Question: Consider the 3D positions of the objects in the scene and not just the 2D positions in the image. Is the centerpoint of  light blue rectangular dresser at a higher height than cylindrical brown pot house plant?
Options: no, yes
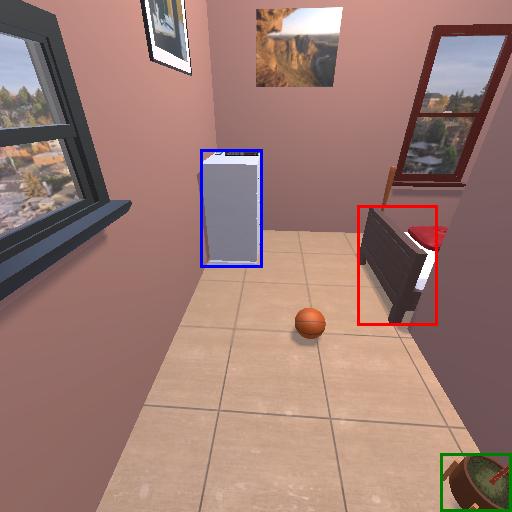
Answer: no